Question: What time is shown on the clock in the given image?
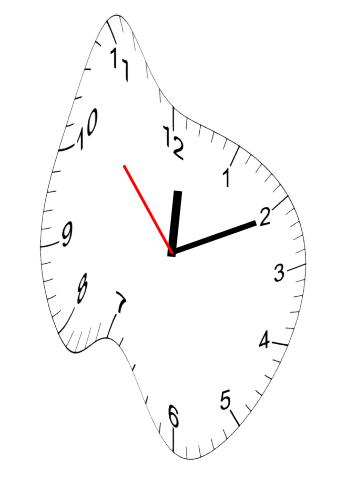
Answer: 12:10:53